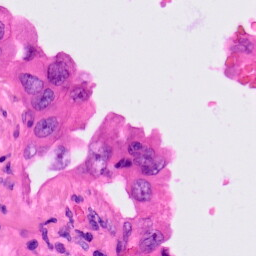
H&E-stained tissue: Lung